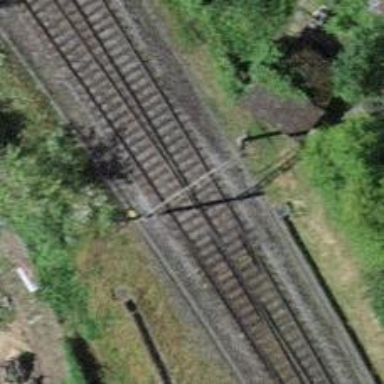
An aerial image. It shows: Single-track electrified railway with contact line.